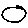
Label: circle